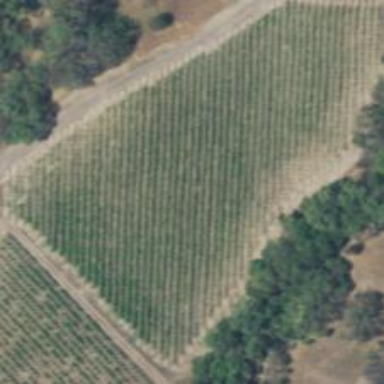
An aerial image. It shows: Vineyard where grapes are grown.